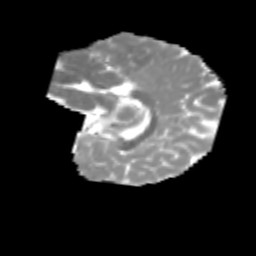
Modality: MD
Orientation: sagittal
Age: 6
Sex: female
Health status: healthy